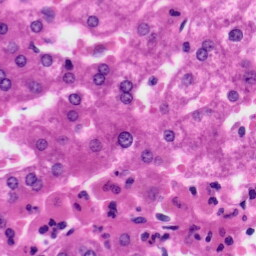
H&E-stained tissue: Liver